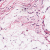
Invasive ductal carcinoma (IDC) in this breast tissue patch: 0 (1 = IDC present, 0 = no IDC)